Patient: sex M, age 79
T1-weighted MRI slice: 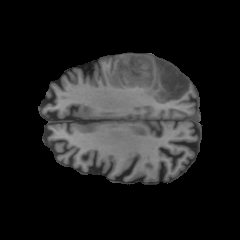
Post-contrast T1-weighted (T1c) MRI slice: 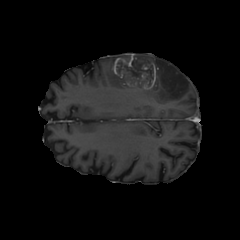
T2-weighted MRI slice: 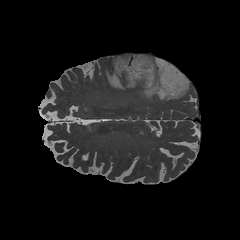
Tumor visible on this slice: yes
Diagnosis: Glioblastoma, IDH-wildtype
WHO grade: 4